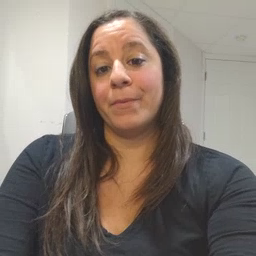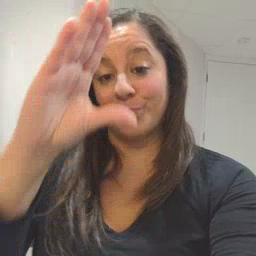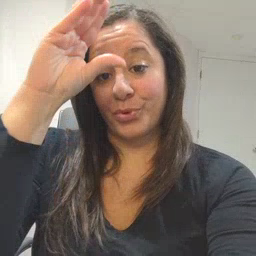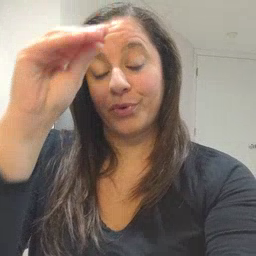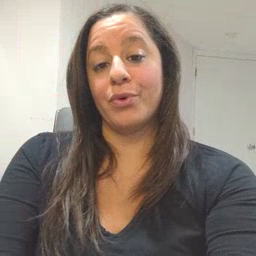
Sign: boy